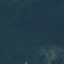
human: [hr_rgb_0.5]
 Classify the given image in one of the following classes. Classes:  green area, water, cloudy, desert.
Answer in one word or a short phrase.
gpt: green area